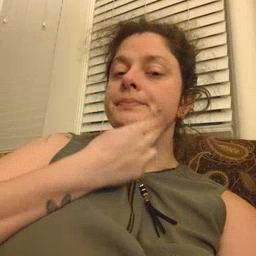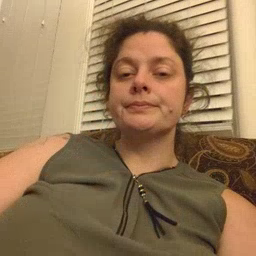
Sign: napkin